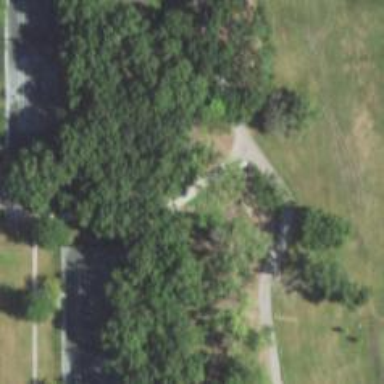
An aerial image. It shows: Nicely maintained asphalt path suitable for golf carts. The track type is grade1.